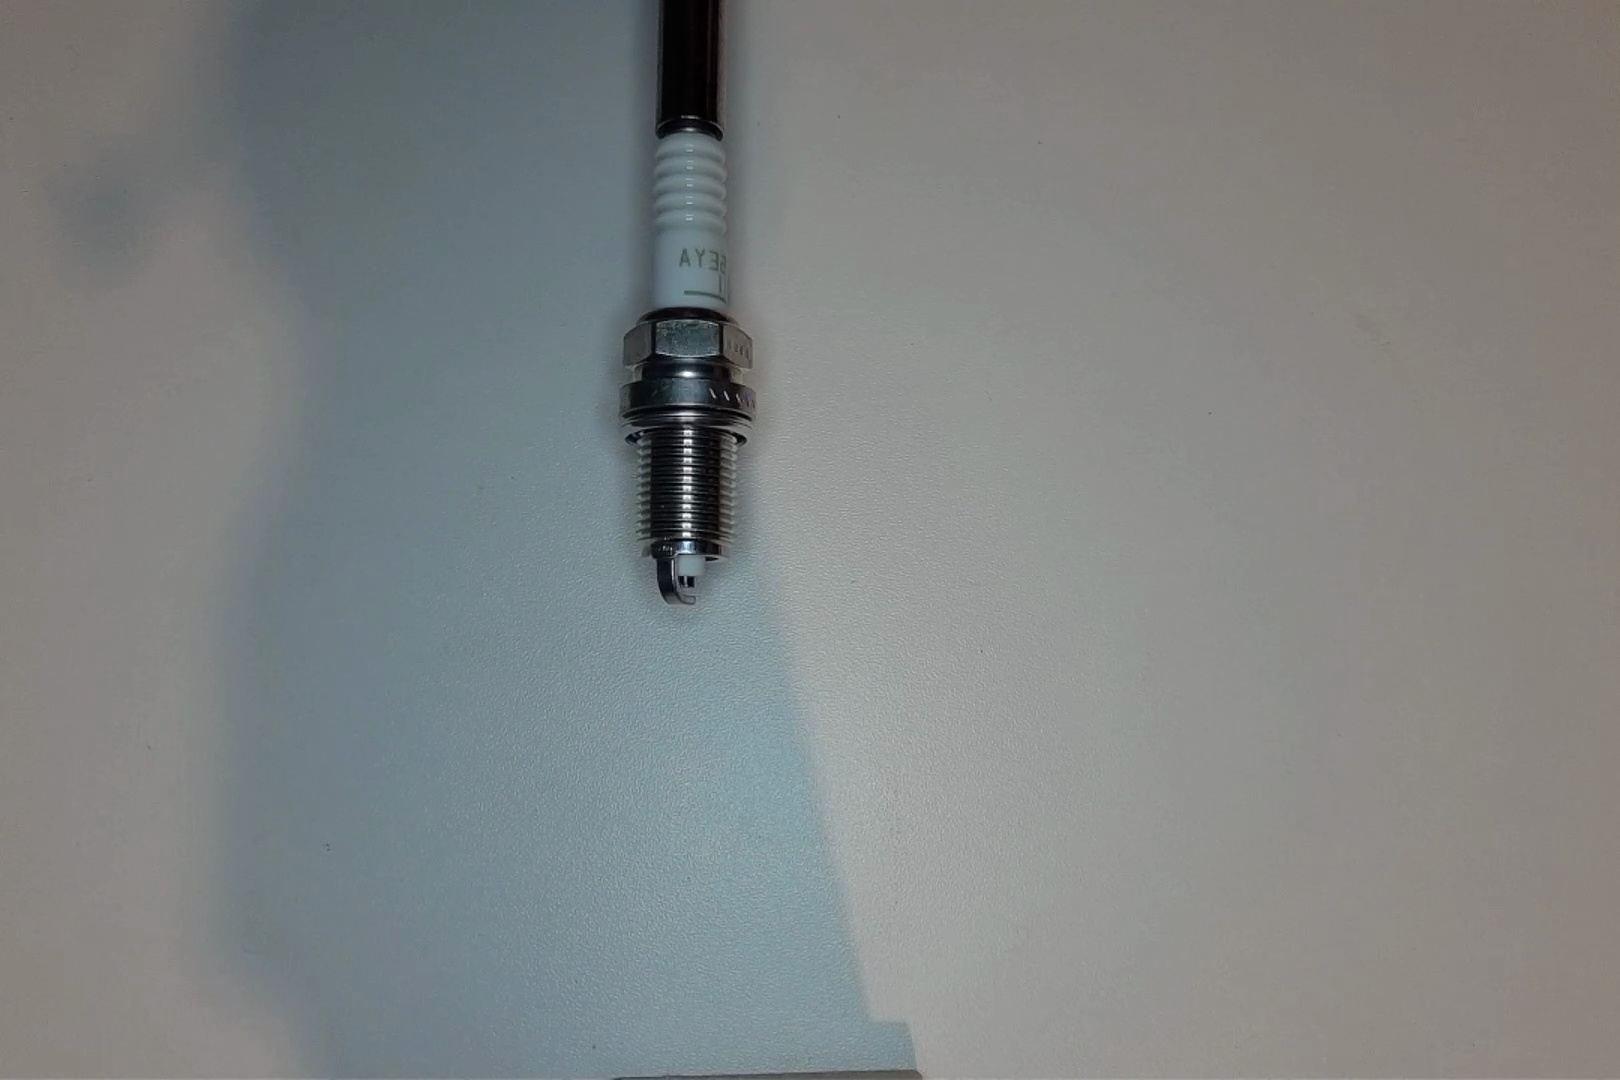
Label: no anomaly